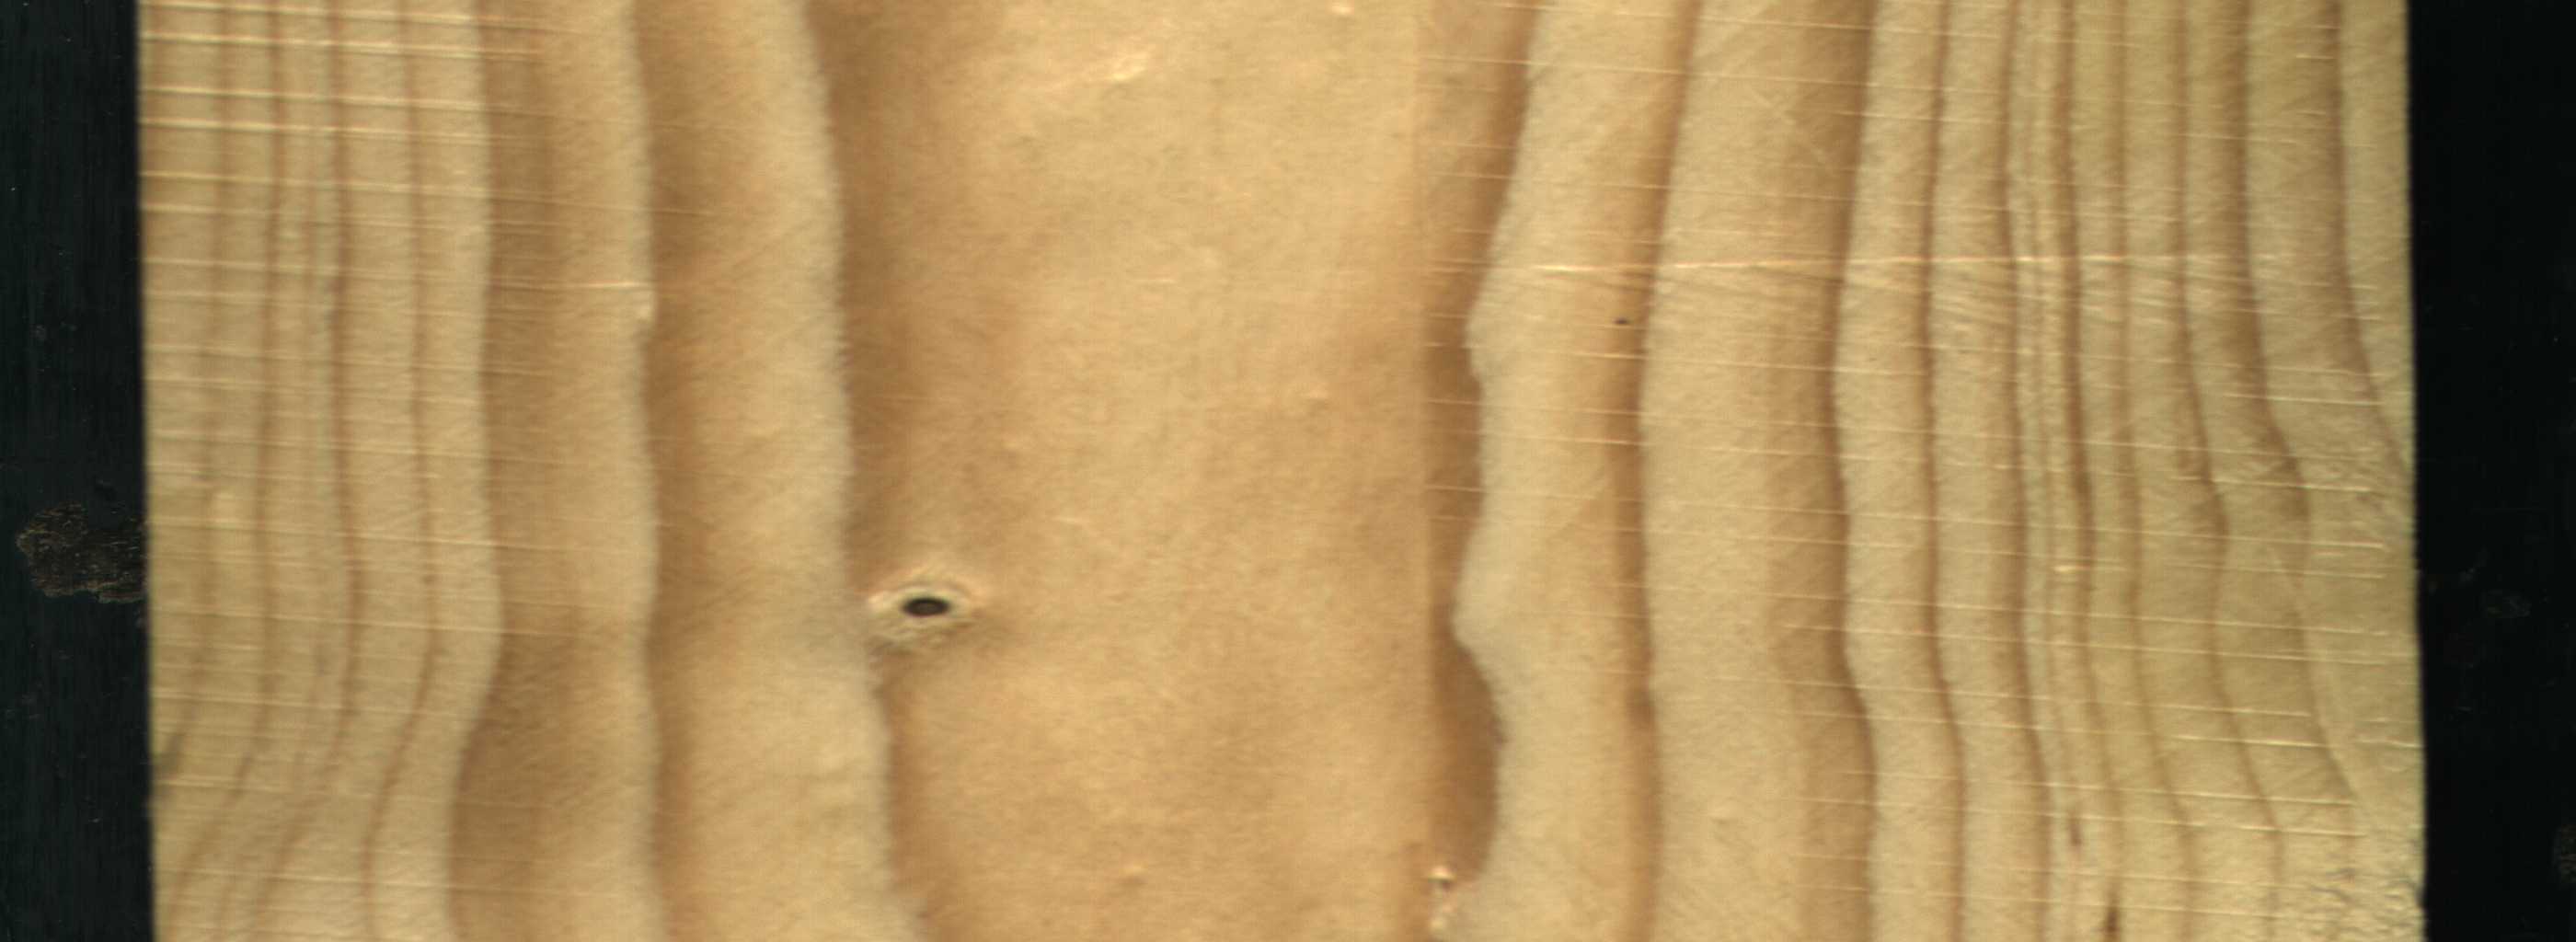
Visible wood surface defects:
Dead_Knot